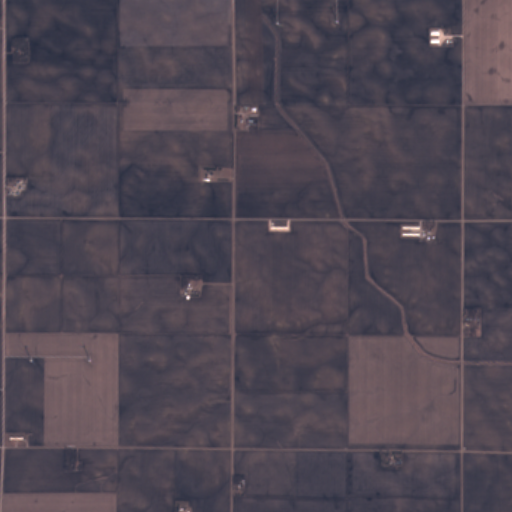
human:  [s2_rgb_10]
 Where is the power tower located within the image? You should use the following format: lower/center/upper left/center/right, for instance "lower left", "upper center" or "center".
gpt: The power tower is located in the upper of the image.
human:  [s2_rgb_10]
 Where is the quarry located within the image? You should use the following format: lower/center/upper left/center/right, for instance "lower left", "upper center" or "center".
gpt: There is no quarry in the image.